You are looking at the short-time Fourier spectrogram of a bearing's acceleration signal. What is the most likely bearing condition (normal, inner_race, outer_race, ball)?
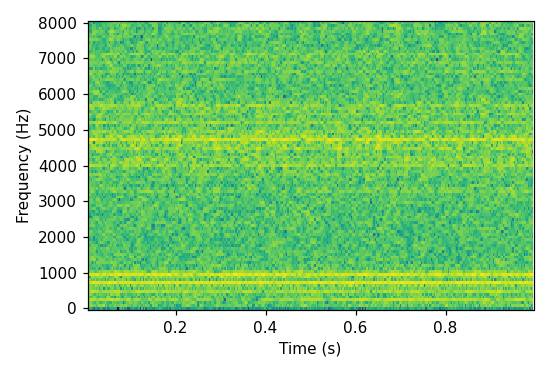
Answer: outer_race